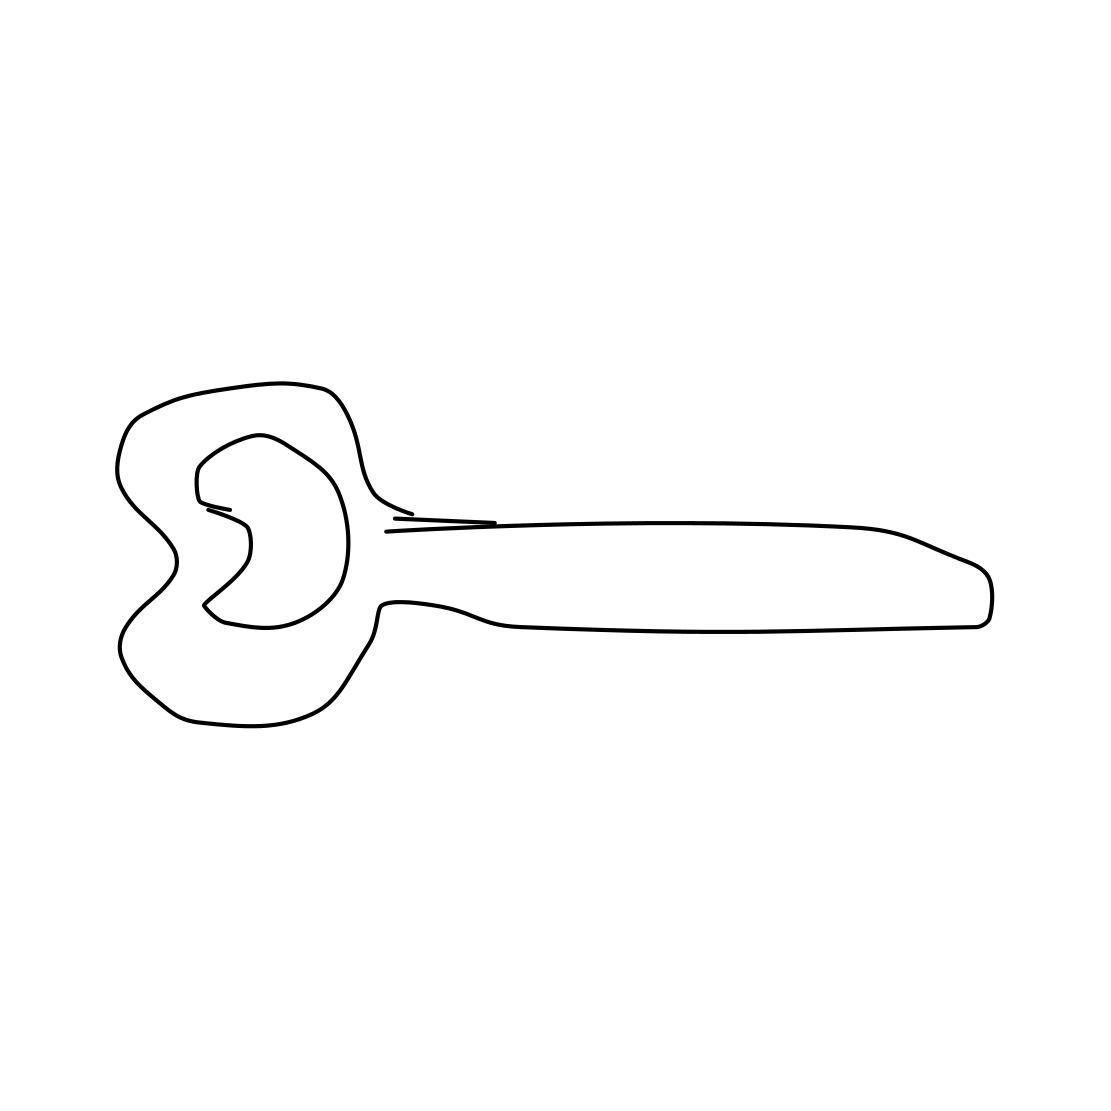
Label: bottle opener